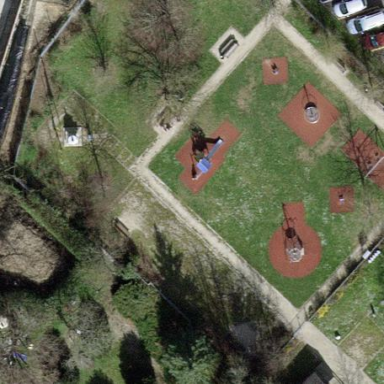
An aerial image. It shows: Playground area for leisure activities on the land.